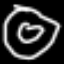
Label: donut